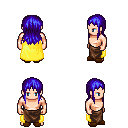
a pixel art fantasy rpg character, male body template, human, light skin, yellow cape, robe skirt, blue unkempt hairstyle, brown slippers, four views (front, back, left, right), 2x2 character sprite sheet, small pixel art, hard edges, no anti-aliasing